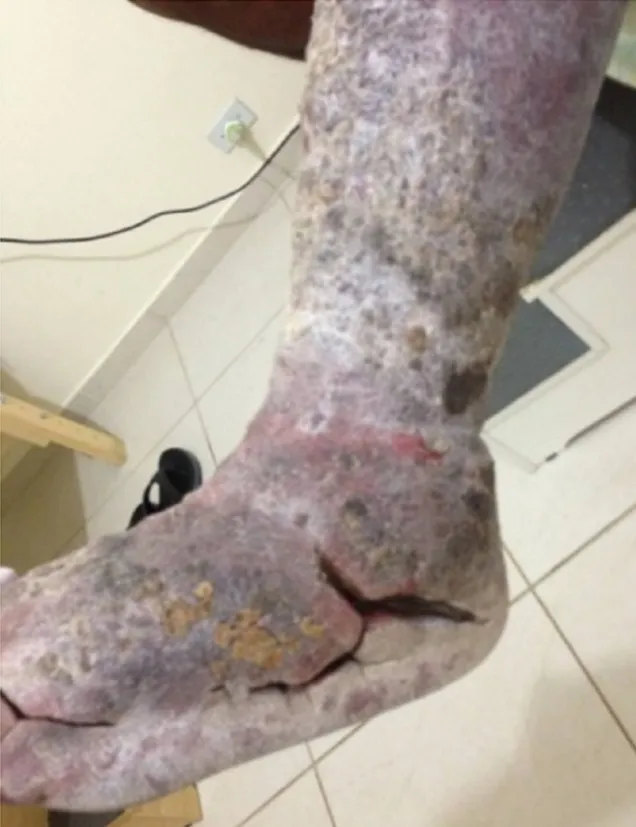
Considerable peeling of the skin, which remains dry and dehydrated despite constant moisturizing.
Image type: medical_photograph (skin_photograph)